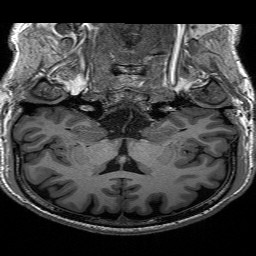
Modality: T1w
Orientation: sagittal
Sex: male